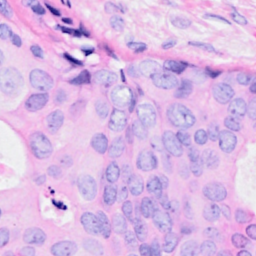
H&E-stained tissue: Breast